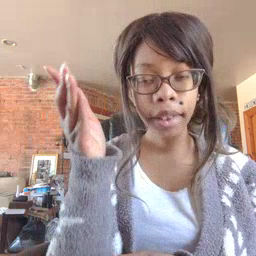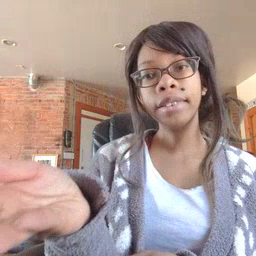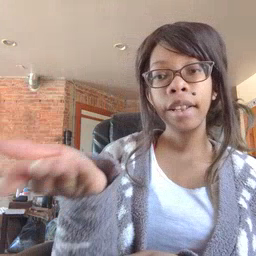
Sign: there